Question: I want to add a Textfield 'input-group-addon'. The problem is that when I use this class with a glyphicon the icon is not positioned right next to textfield see the image below.
Maybe someone has some hints for me - why is that?

'''
<!-- Text input-->
<div class="form-group">
<label class="col-md-4 control-label" for="name2"></label>
<div class="col-md-4">
<input id="name2" name="name2" type="text" placeholder="" class="form-control input-md">
</div>
</div>
<!-- Multiple Radios (inline) -->
<div class="form-group">
<label class="col-md-4 control-label" for="gender">Geschlecht</label>
<div class="col-md-4">
<label class="radio-inline" for="gender-0">
<input type="radio" name="gender" id="gender-0" value="1" checked="checked">
mannlich
</label>
<label class="radio-inline" for="gender-1">
<input type="radio" name="gender" id="gender-1" value="2">
weiblich
</label>
</div>
</div>
<div class="form-group">
<label class="col-md-4 control-label" for="gender">Geburtsdatum</label>
<div class="col-md-4">
<div class='input-group date' id='datetimepicker2'>
<input type='text' class="form-control" />
<span class="input-group-addon">
<span class="glyphicon glyphicon-calendar"></span>
</span>
</div>
<script type="text/javascript">
$(function () {
$('#datetimepicker2').datetimepicker({
language: 'de'
});
});
</script>
</div>
</div>
'''
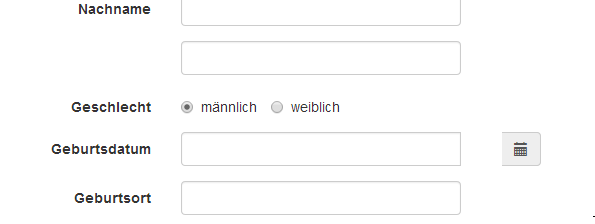
Answer: Your code works fine with (see this fiddle <URL>
The problem is in your own css. Use developer tools (F12) to find out what gives 'margin-right' for the input or 'margin-left' for the addon. Or optionally paste in your custom css so we can help you.
:
It definitely is because of given max-width for inputs. If for some reason you want to use max-width anyway, one solution is to give the max-width to '.input-group':
'''
.input-group {
max-width: 280px;
}
'''
Demo: <URL>